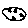
Label: moon